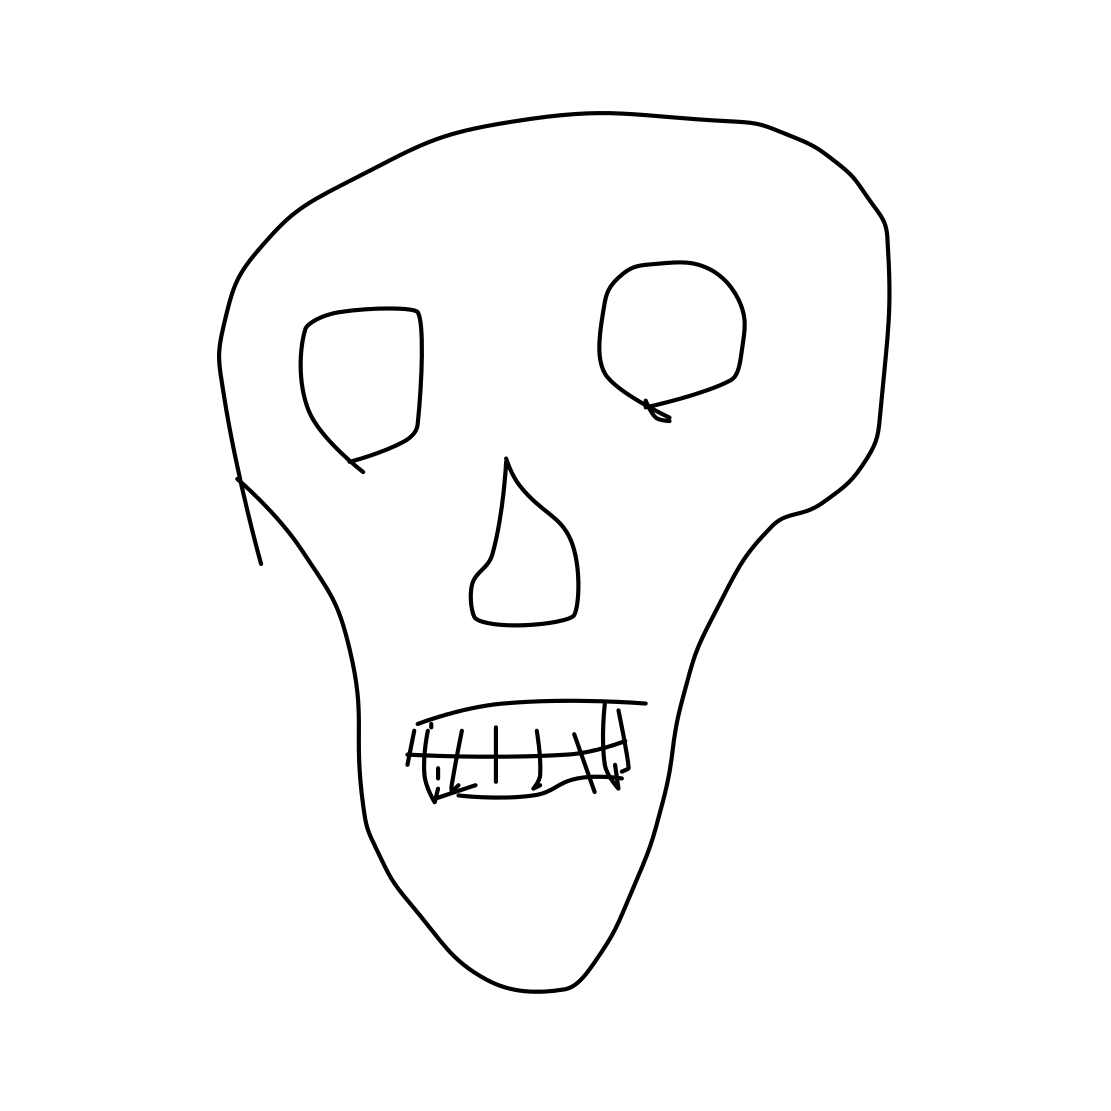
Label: skull